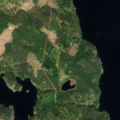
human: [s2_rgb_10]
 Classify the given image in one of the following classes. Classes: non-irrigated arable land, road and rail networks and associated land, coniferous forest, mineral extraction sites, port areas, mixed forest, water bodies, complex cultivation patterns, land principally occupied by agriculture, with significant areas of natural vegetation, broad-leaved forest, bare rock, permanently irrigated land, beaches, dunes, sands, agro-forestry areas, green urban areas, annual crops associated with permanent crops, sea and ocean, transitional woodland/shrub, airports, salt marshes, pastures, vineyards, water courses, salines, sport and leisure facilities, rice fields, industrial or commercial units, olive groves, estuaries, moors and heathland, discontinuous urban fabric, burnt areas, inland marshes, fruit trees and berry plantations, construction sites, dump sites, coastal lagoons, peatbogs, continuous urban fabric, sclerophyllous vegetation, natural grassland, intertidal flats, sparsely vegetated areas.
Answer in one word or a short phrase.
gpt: coniferous forest, water bodies